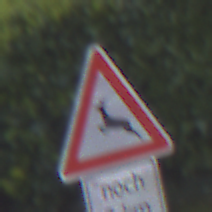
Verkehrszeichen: WildwechselRechts
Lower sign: LaengeEinerStrecke4
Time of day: SunriseSunset
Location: Outdoor (Urban)
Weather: Clear
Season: NotSpecified
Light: Natural